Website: apple
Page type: billing-address
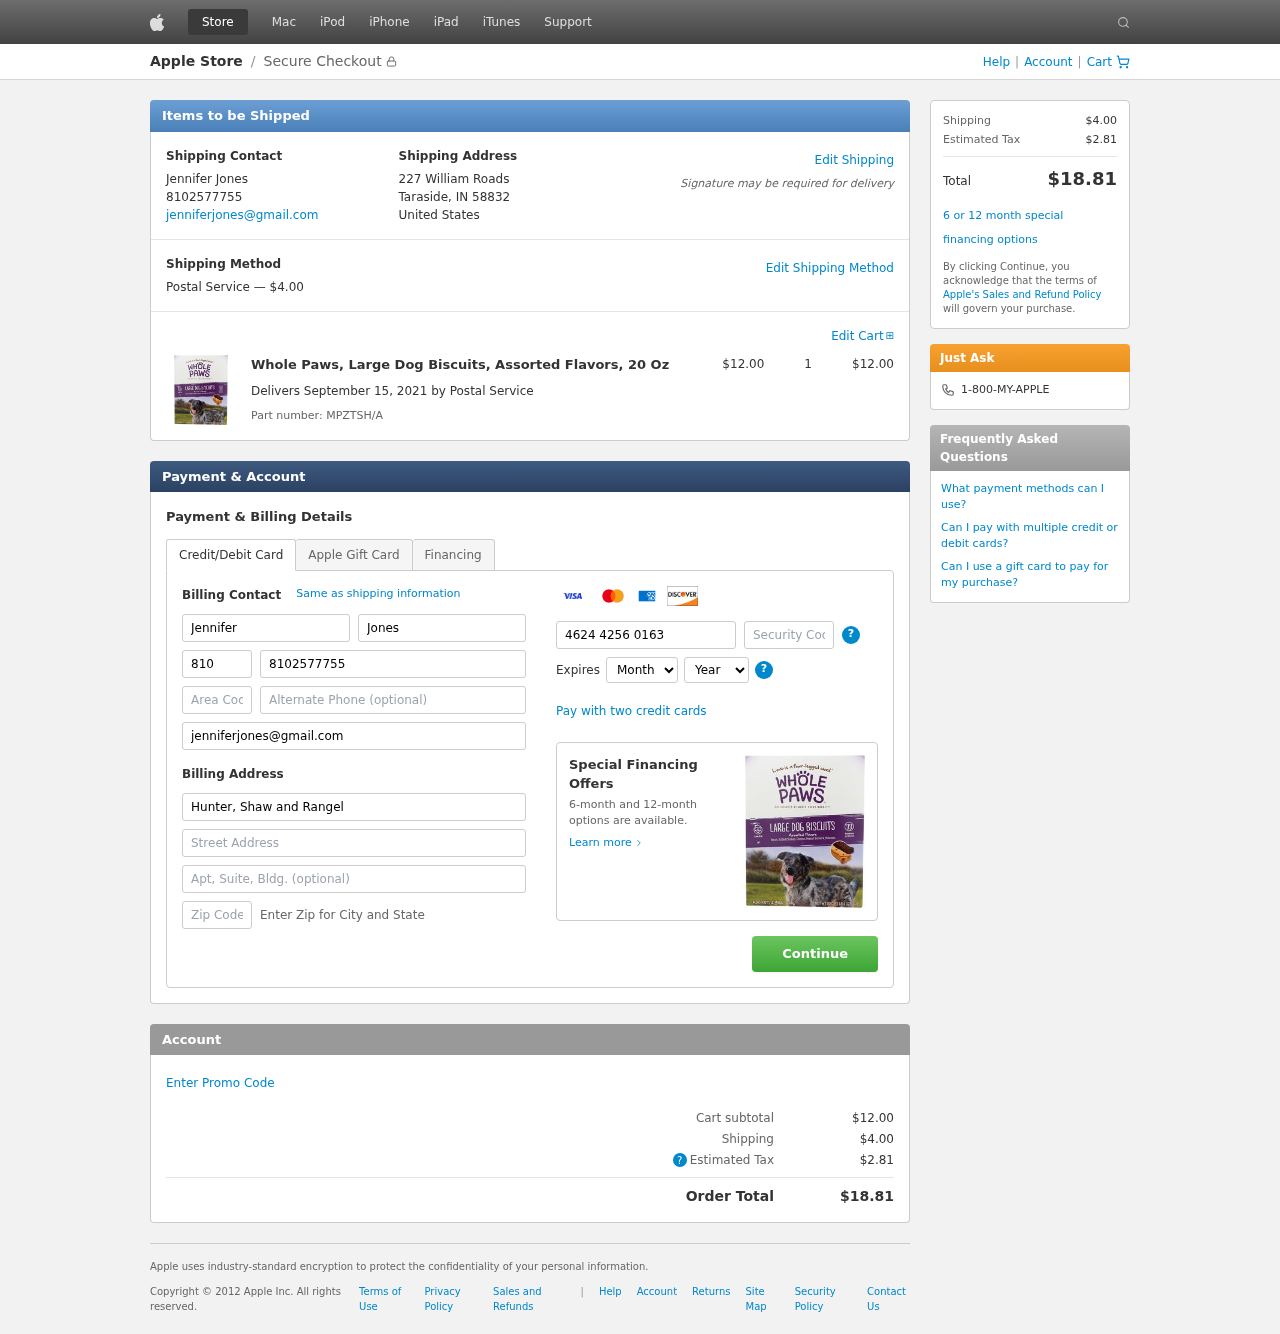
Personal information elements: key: PII_CARD_CVV
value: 934
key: PII_CARD_EXPIRY_MONTH
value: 07
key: PII_CARD_EXPIRY_YEAR
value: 26
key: PII_CARD_NUMBER
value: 4624 4256 0163 7967
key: PII_CITY_STATE_ZIP
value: Taraside, IN 58832
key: PII_COMPANY
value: Hunter, Shaw and Rangel
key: PII_COUNTRY
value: United States
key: PII_EMAIL
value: jenniferjones@gmail.com
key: PII_FIRSTNAME
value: Jennifer
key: PII_FULLNAME
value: Jennifer Jones
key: PII_LASTNAME
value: Jones
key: PII_PHONE
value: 8102577755
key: PII_PHONE_AREA
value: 810
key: PII_STREET
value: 227 William Roads
Product elements: key: PRODUCT1_NAME
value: Whole Paws, Large Dog Biscuits, Assorted Flavors, 20 Oz
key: PRODUCT1_PRICE
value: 12
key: PRODUCT1_QUANTITY
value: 1
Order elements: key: ORDER_SHIPPING_COST
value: $4.00
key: ORDER_SUBTOTAL
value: $12.00
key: ORDER_DELIVERY_DATE
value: September 15, 2021
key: ORDER_PART_NUMBER
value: MPZTSH/A
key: ORDER_TAX
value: $2.81
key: ORDER_TOTAL
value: $18.81